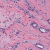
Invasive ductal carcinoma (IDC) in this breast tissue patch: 1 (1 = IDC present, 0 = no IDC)